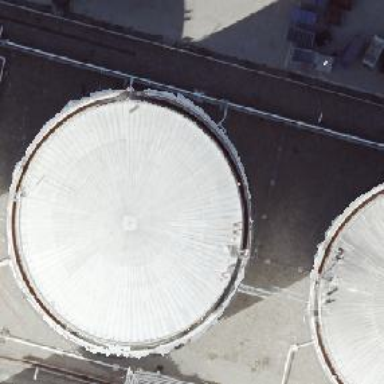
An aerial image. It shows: Cylindrical storage tank. It is man-made structure used for storage.